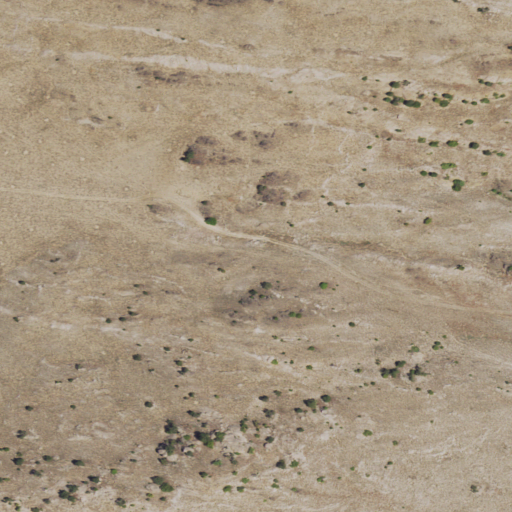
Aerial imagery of gap in Wyoming named Wolf Gap containing only shrub